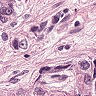
Metastatic tissue present: yes